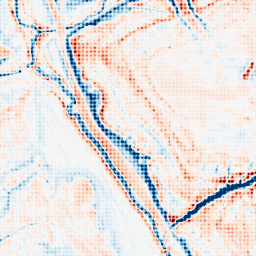
Category: edge_preserving
Decomposition family: anisotropic_diffusion
Decomposition parameters: iterations: 50
kappa: 30
gamma: 0.2
Upsampling method: sinc_blackman
Upsampling parameters: scale: 8
kernel_size: 8
Upsampling scale: 8